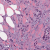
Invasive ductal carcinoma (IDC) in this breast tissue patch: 1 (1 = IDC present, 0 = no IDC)